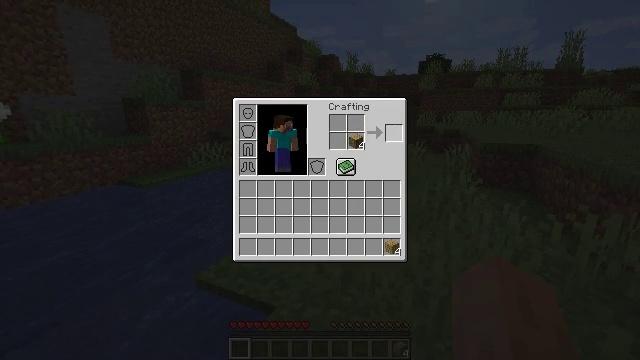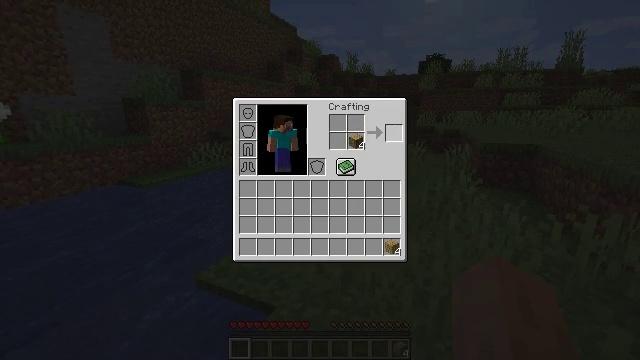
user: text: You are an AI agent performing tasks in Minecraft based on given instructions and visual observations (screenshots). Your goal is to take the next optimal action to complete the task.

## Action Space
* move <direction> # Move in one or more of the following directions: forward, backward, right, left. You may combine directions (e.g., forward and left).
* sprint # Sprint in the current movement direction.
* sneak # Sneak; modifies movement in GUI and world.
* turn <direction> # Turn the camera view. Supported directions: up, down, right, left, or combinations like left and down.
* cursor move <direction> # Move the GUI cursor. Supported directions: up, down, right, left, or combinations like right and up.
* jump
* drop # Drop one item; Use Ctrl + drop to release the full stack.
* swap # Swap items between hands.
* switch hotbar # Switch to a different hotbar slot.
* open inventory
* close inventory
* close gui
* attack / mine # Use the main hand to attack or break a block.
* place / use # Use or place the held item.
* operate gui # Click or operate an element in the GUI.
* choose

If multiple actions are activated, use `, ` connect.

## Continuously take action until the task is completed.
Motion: motion action
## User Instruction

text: Craft oak planks.
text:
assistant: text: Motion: sneak
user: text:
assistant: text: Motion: sneak